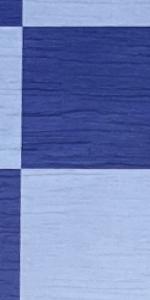
Label: Empty